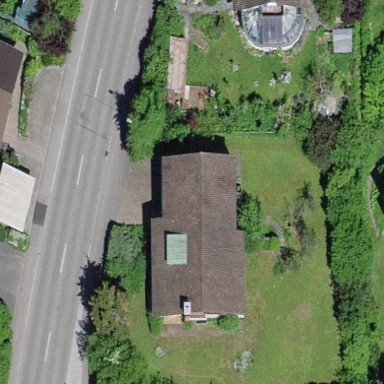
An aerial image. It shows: Simple and straightforward house.